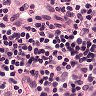
Metastatic tissue present: no